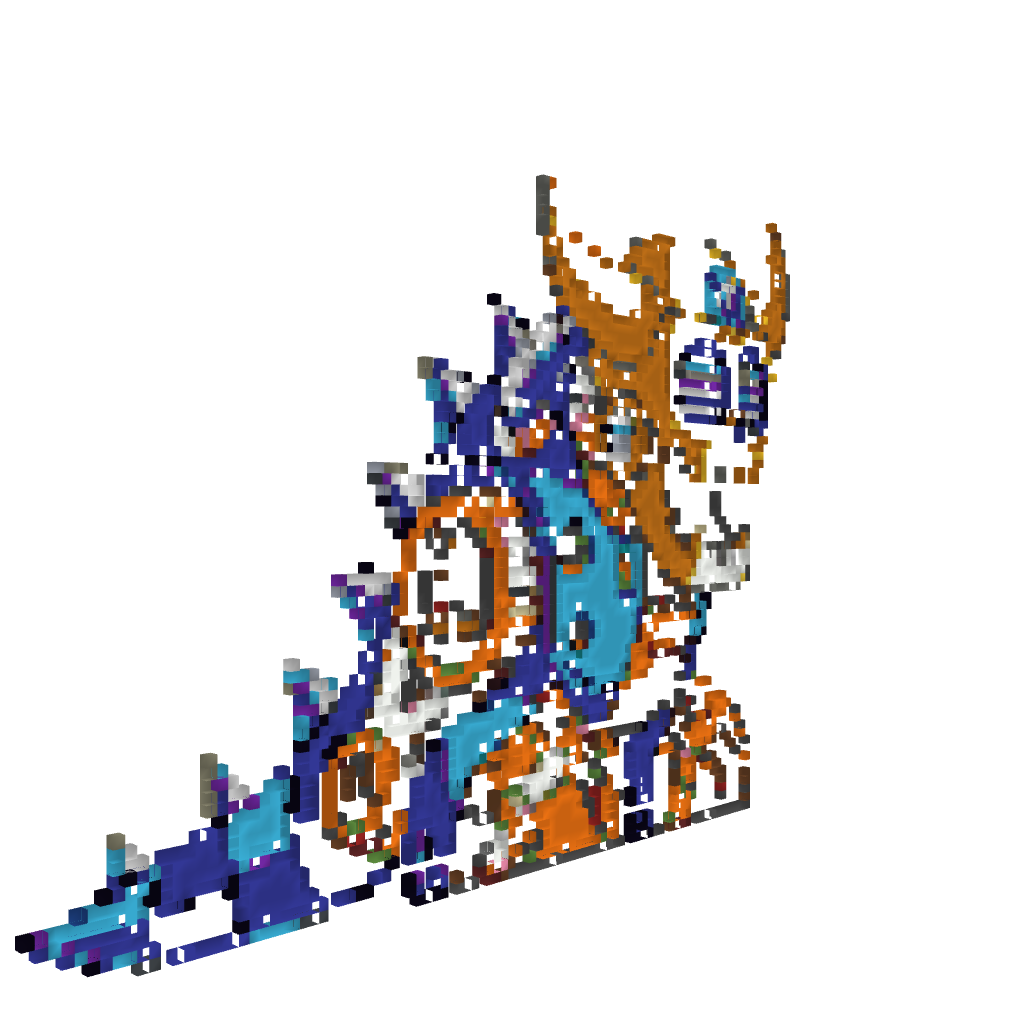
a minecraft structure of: Wily Machine #9 Small Version (ErnieCIII)